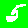
Digit: 5